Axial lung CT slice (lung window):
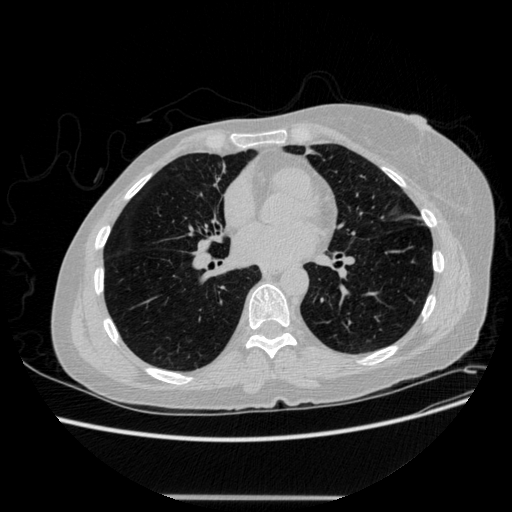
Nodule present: no